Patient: sex M, age 63
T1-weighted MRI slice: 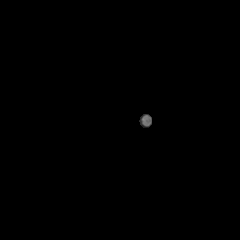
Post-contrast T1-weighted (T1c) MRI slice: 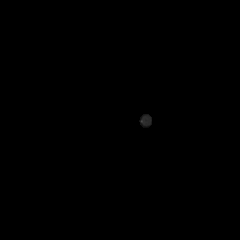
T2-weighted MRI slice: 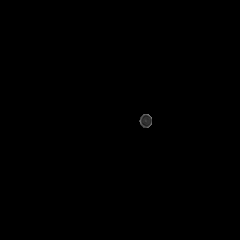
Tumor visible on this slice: no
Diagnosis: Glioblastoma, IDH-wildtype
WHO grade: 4